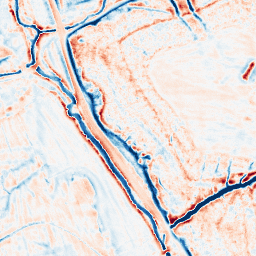
Category: edge_preserving
Decomposition family: bilateral
Decomposition parameters: d: 15
sigma_color: 25
sigma_space: 50
Upsampling method: sinc_hamming
Upsampling parameters: scale: 4
kernel_size: 16
Upsampling scale: 4